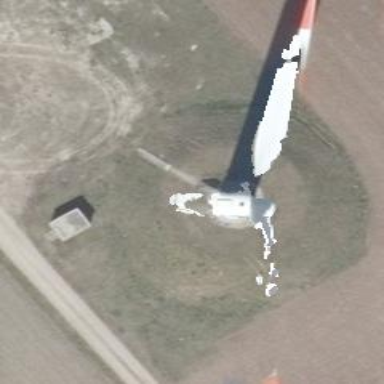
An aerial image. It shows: Wind generator with horizontal axis. The generator is wind turbine.